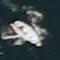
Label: civil